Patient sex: M
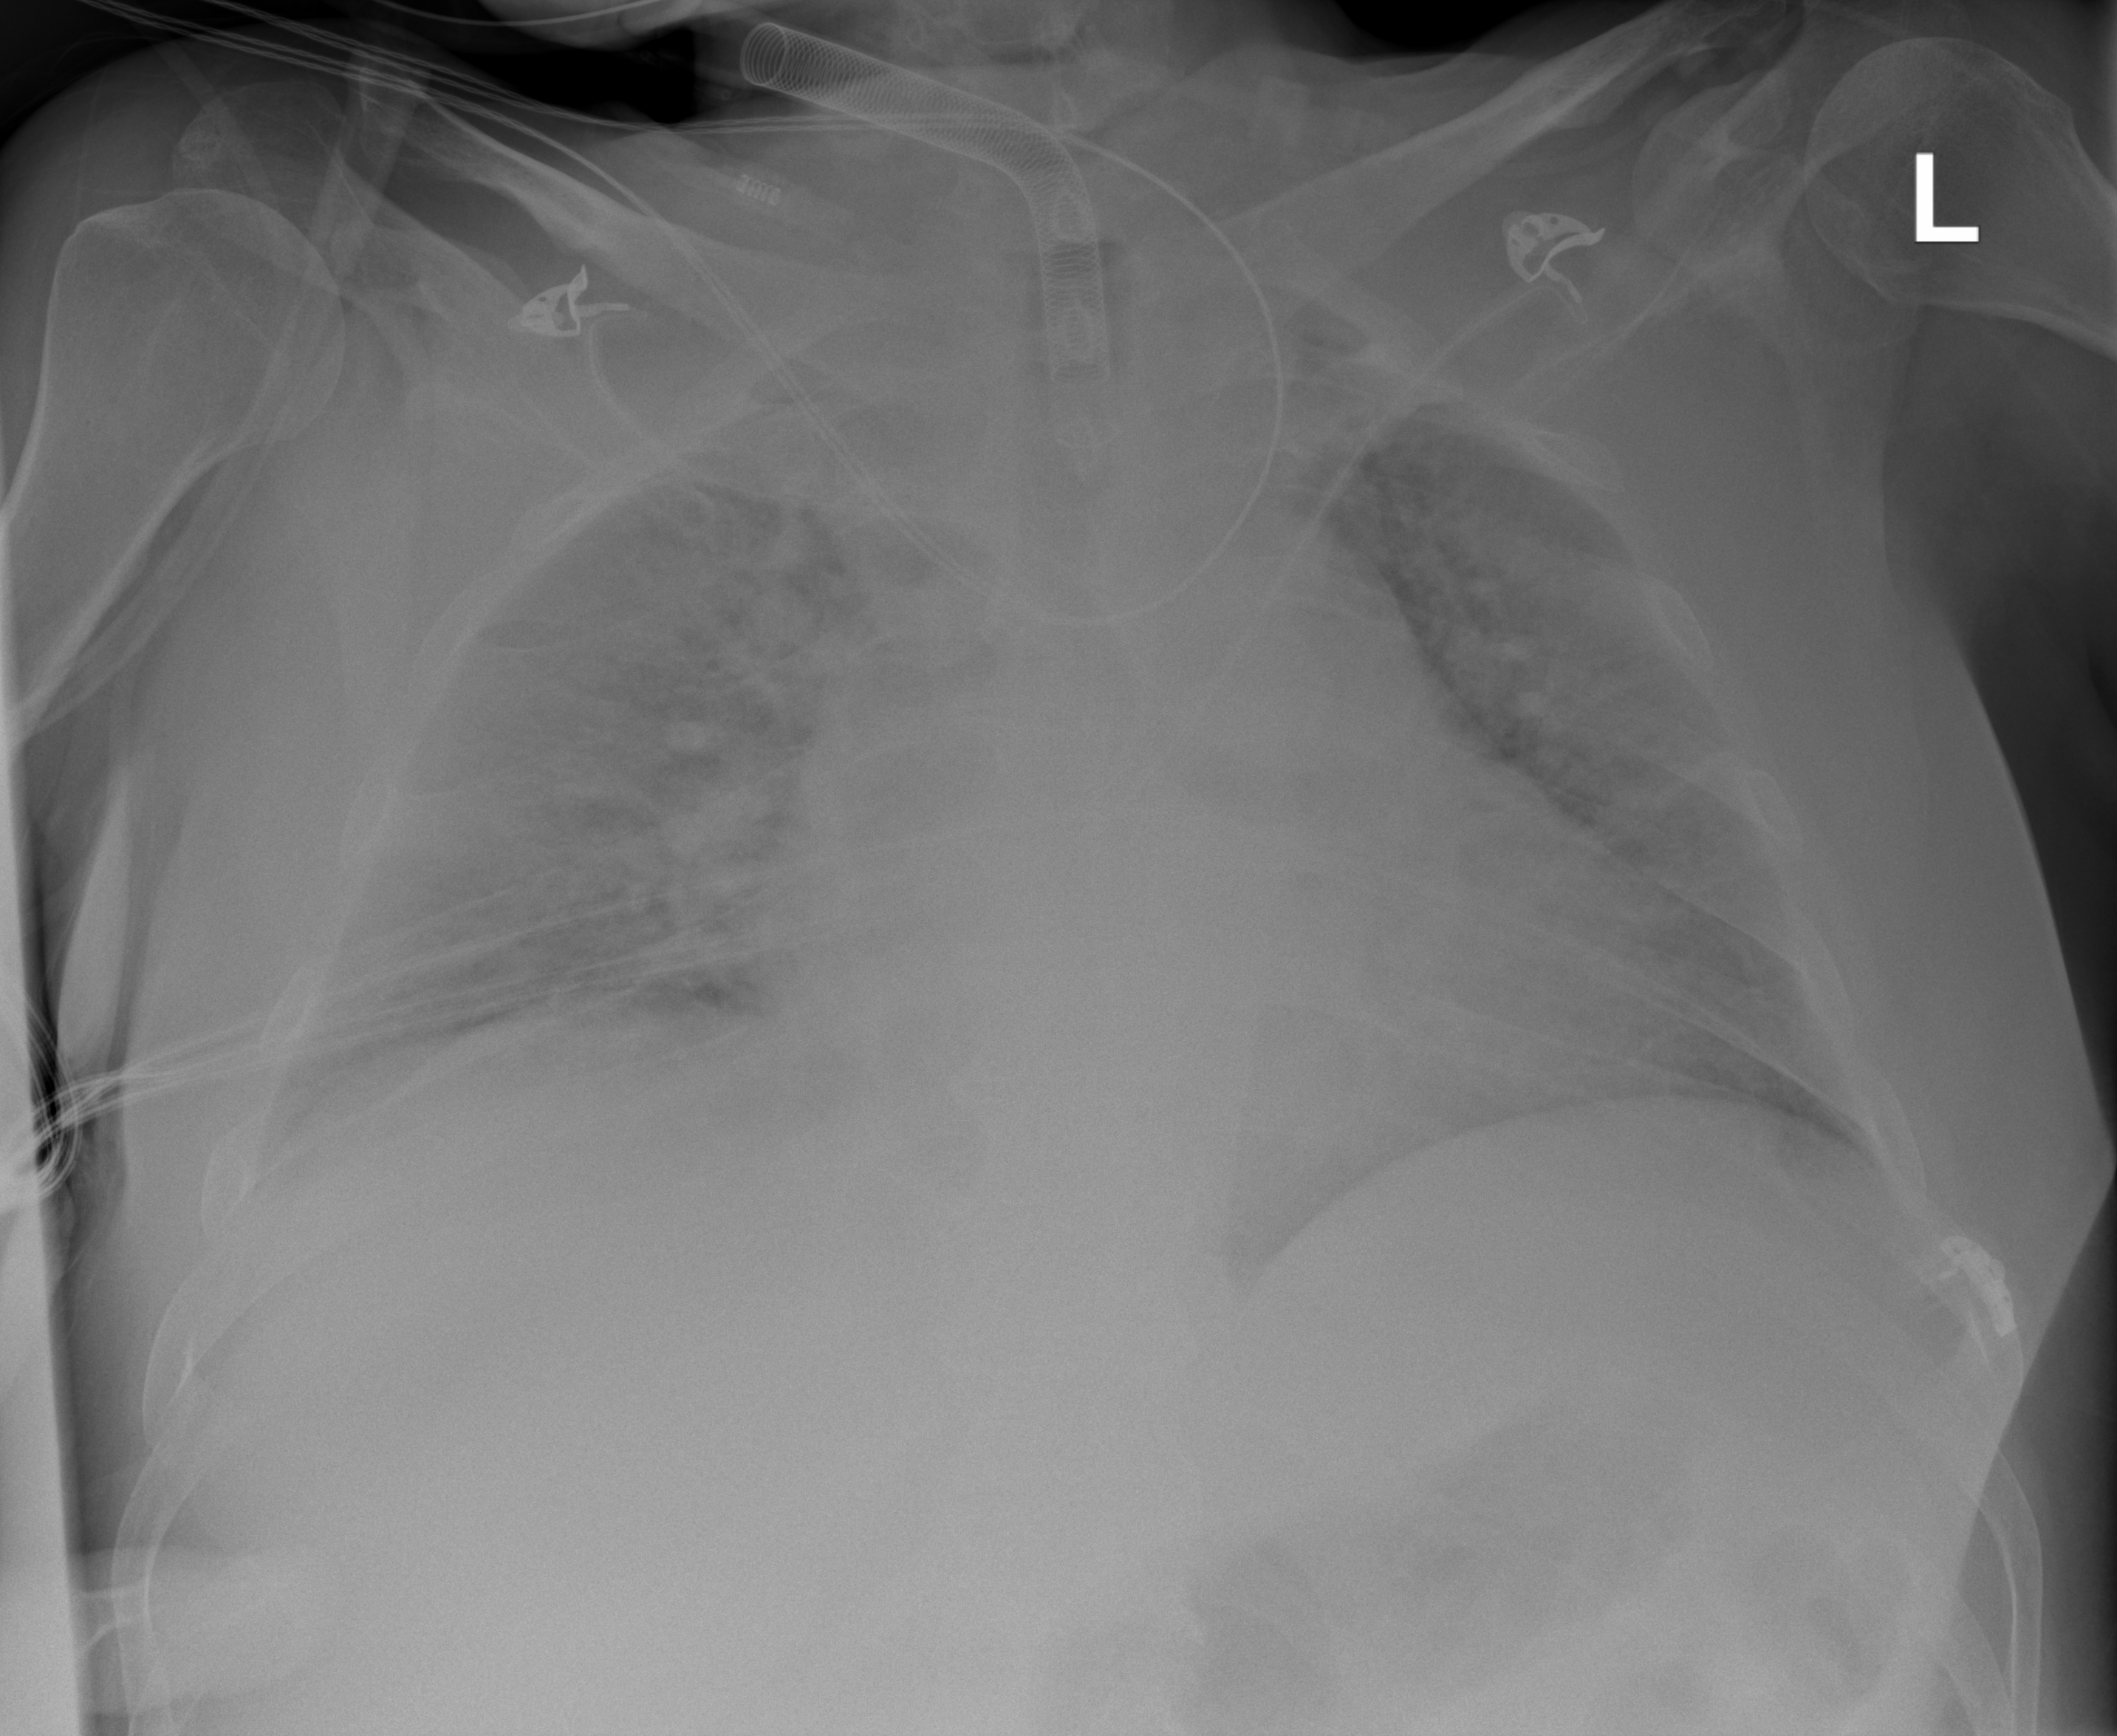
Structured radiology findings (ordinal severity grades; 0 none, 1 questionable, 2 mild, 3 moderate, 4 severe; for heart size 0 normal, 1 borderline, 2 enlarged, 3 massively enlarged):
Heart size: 2
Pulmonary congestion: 3
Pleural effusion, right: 1
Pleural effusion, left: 2
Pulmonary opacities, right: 3
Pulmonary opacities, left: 2
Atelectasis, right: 0
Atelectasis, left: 2